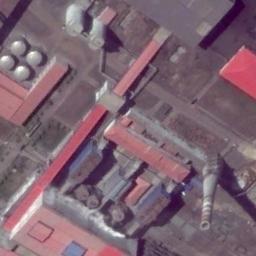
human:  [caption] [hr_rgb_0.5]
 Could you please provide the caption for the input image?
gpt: The thermal power station is on the bare land next to some buildings .

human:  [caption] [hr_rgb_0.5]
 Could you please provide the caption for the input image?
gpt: Plant and machinery in a thermal power station with a chimney .

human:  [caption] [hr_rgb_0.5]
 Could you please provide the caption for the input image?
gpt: Here are three thermal power stations, two of which are emitting smoke .

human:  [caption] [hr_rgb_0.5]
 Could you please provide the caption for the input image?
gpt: There are many buildings of different shapes next to the thermal power station .

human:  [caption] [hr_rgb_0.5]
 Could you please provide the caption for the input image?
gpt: There are some red buildings on the thermal power station .